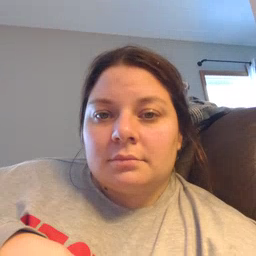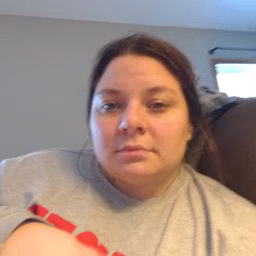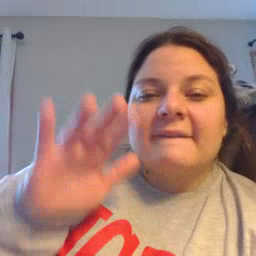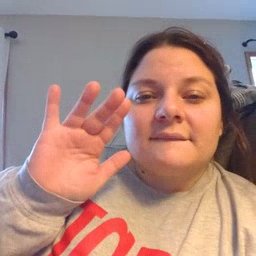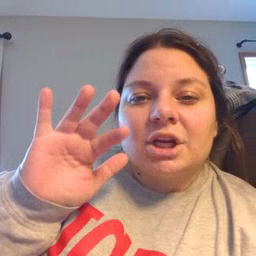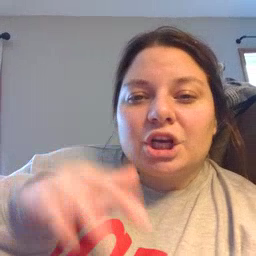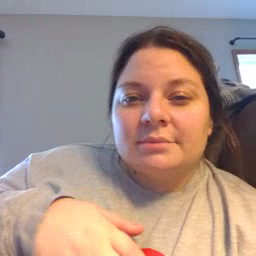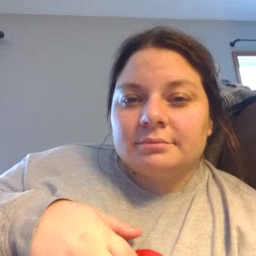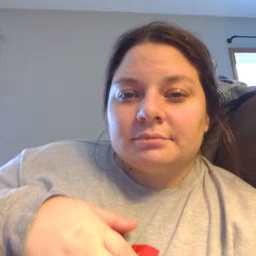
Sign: finger